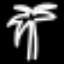
Label: palm tree